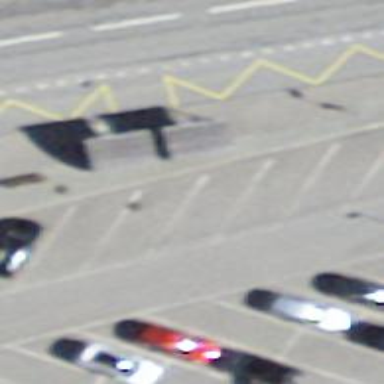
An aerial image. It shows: Bus stop with platform for public transport.